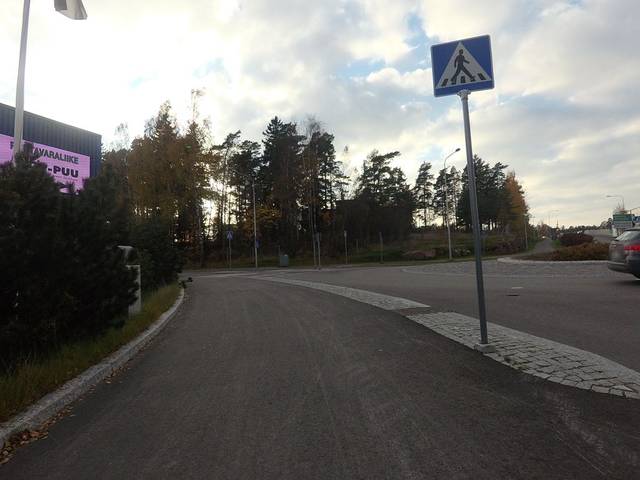
Region: Finland
Coordinates: 60.159, 24.713